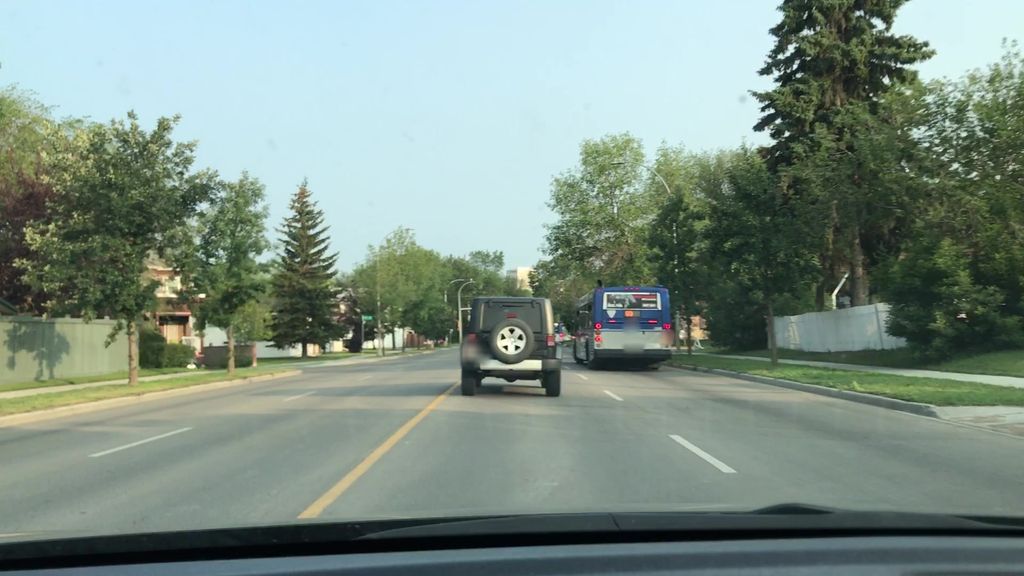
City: edmonton